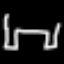
Label: bed